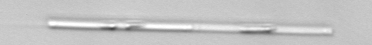
Label: Leptocylindrus